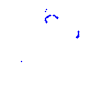
Particle: proton